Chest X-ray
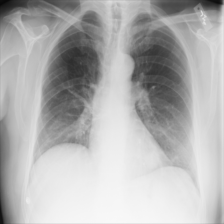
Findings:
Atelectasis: negative
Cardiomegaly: negative
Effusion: negative
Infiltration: negative
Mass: positive
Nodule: negative
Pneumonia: negative
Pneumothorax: negative
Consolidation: negative
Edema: negative
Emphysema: negative
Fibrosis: negative
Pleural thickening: negative
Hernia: negative